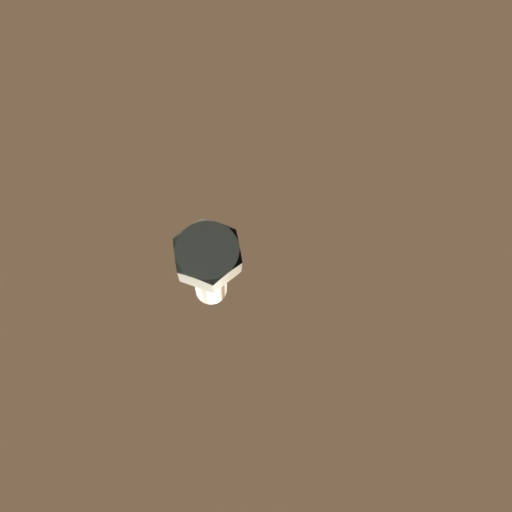
Label: bolt